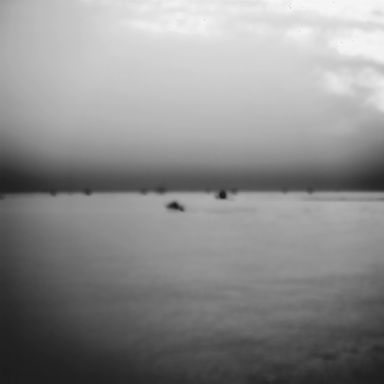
There is a canoe in the infrared image.